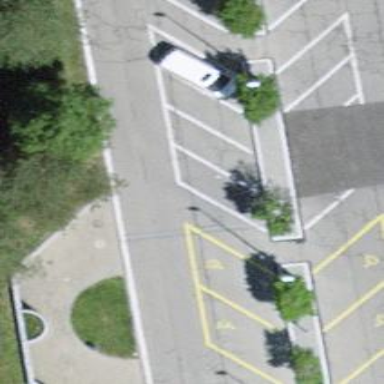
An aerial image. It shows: Parking area with asphalt surface. It is street-side parking with diagonal orientation.